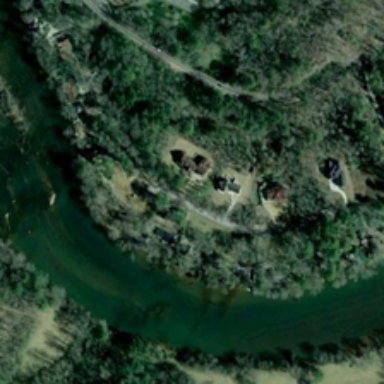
Many green trees scattered with some buildings sparsely are in two sides of a curved river .